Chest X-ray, PA view. Patient: 64 years old, sex M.
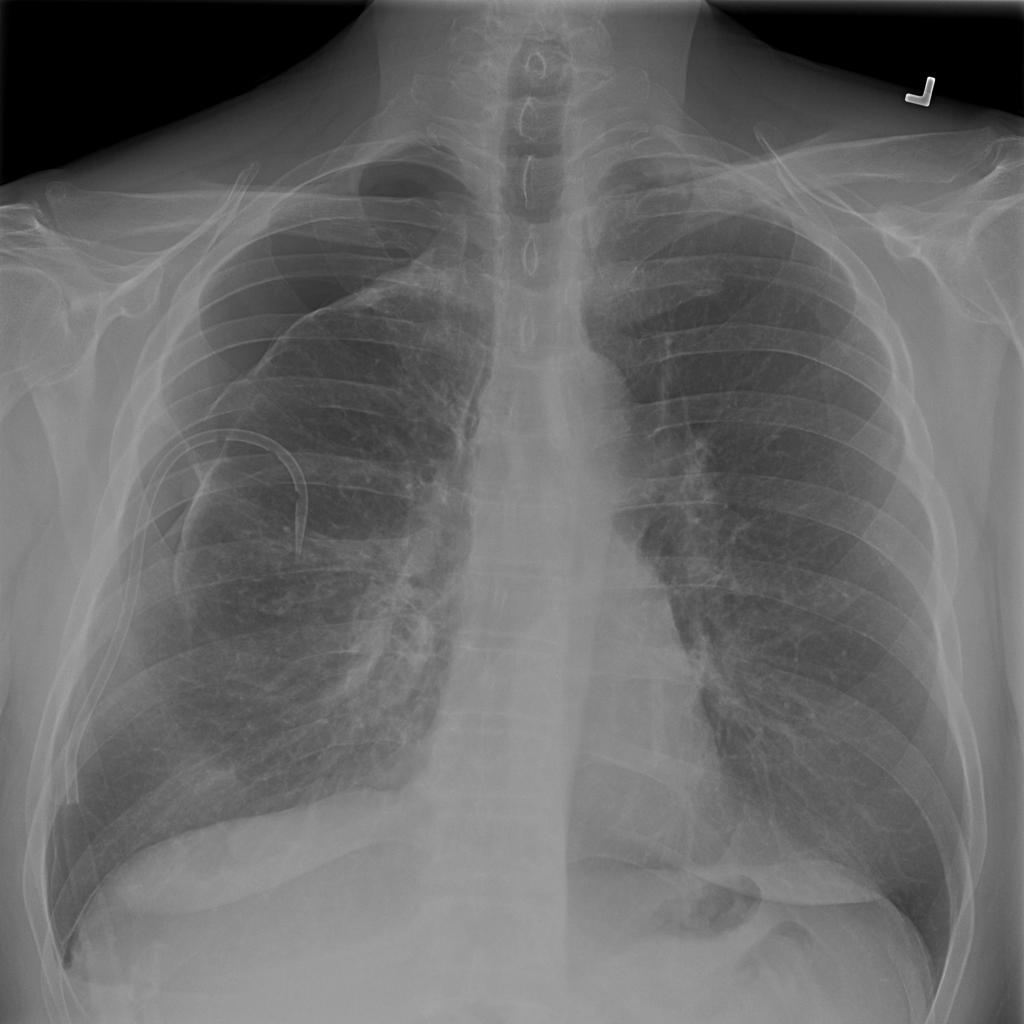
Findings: Effusion, Pneumothorax